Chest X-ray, PA view. Patient: 47 years old, sex F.
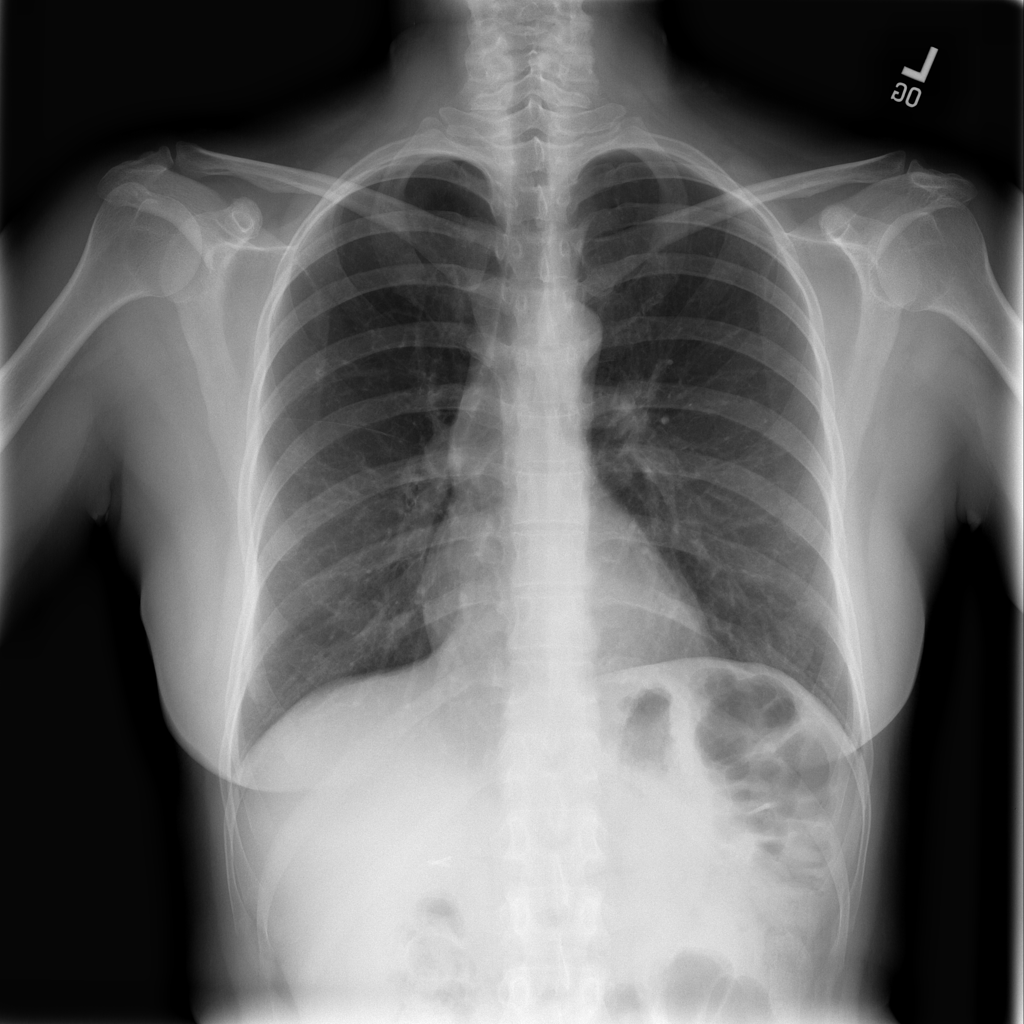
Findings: No Finding